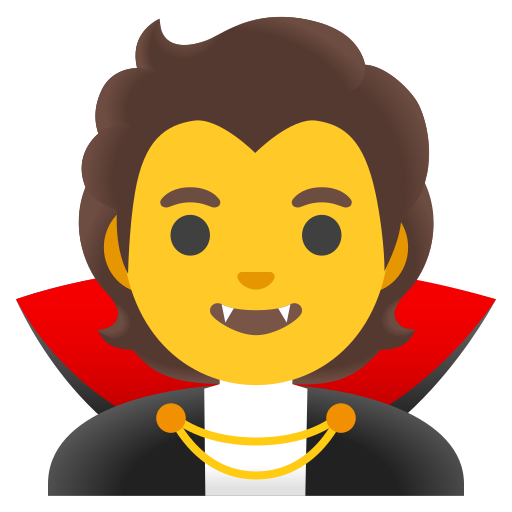
Emoji: 🧛